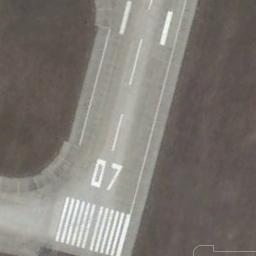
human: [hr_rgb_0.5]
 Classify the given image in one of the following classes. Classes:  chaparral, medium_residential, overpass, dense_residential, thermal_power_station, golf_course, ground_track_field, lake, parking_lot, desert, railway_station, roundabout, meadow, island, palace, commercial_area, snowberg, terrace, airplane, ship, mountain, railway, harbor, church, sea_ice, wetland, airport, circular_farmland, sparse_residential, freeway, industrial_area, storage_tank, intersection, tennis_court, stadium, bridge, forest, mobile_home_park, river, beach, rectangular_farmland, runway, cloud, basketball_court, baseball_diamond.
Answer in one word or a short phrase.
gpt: runway